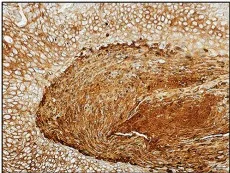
Histological evaluation of NEC and SCC. CK5/6. Scale bars; 50 mum.
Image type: pathology (immunostaining)